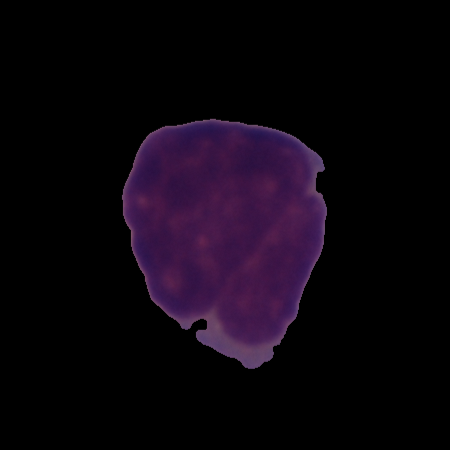
Label: cancer